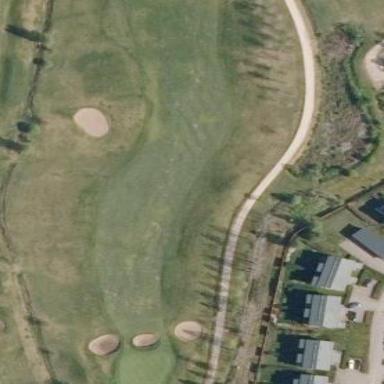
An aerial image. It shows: Grassy area designated as golf fairway.